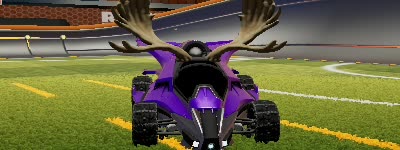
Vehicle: aftershock